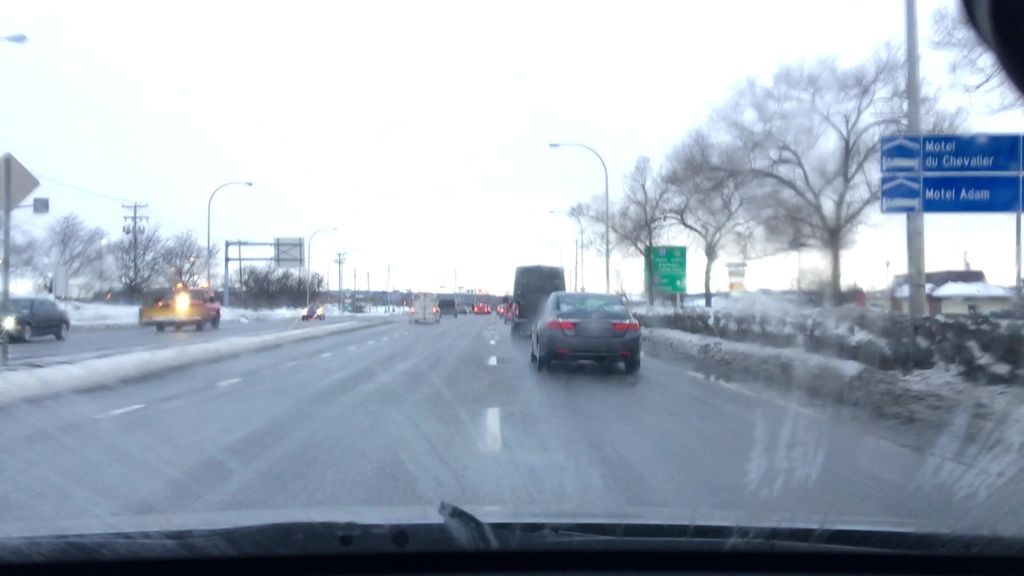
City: ottawa-gatineau